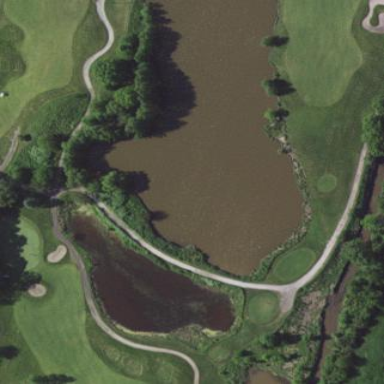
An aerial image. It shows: Water hazard on golf course. The hazard is natural water feature.